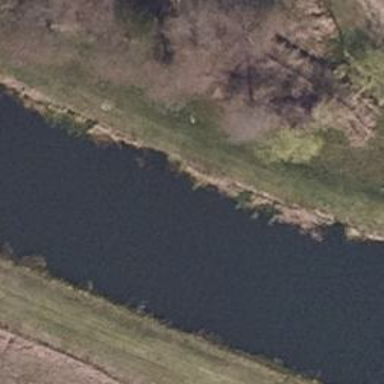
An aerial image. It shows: Grassy path with embankment.